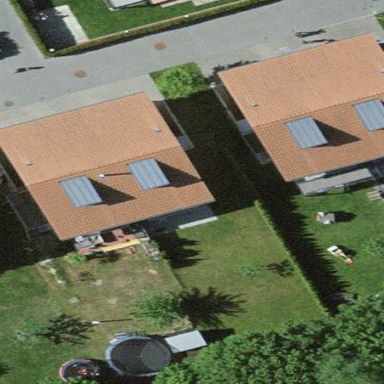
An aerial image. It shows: Terrace building.